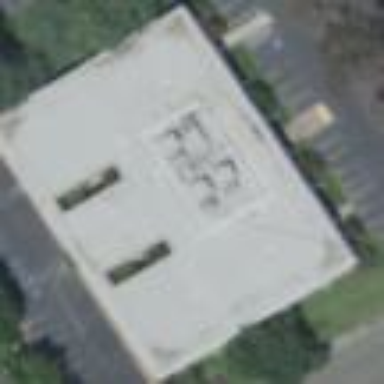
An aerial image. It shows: Public building.